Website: lowes
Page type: billing-address
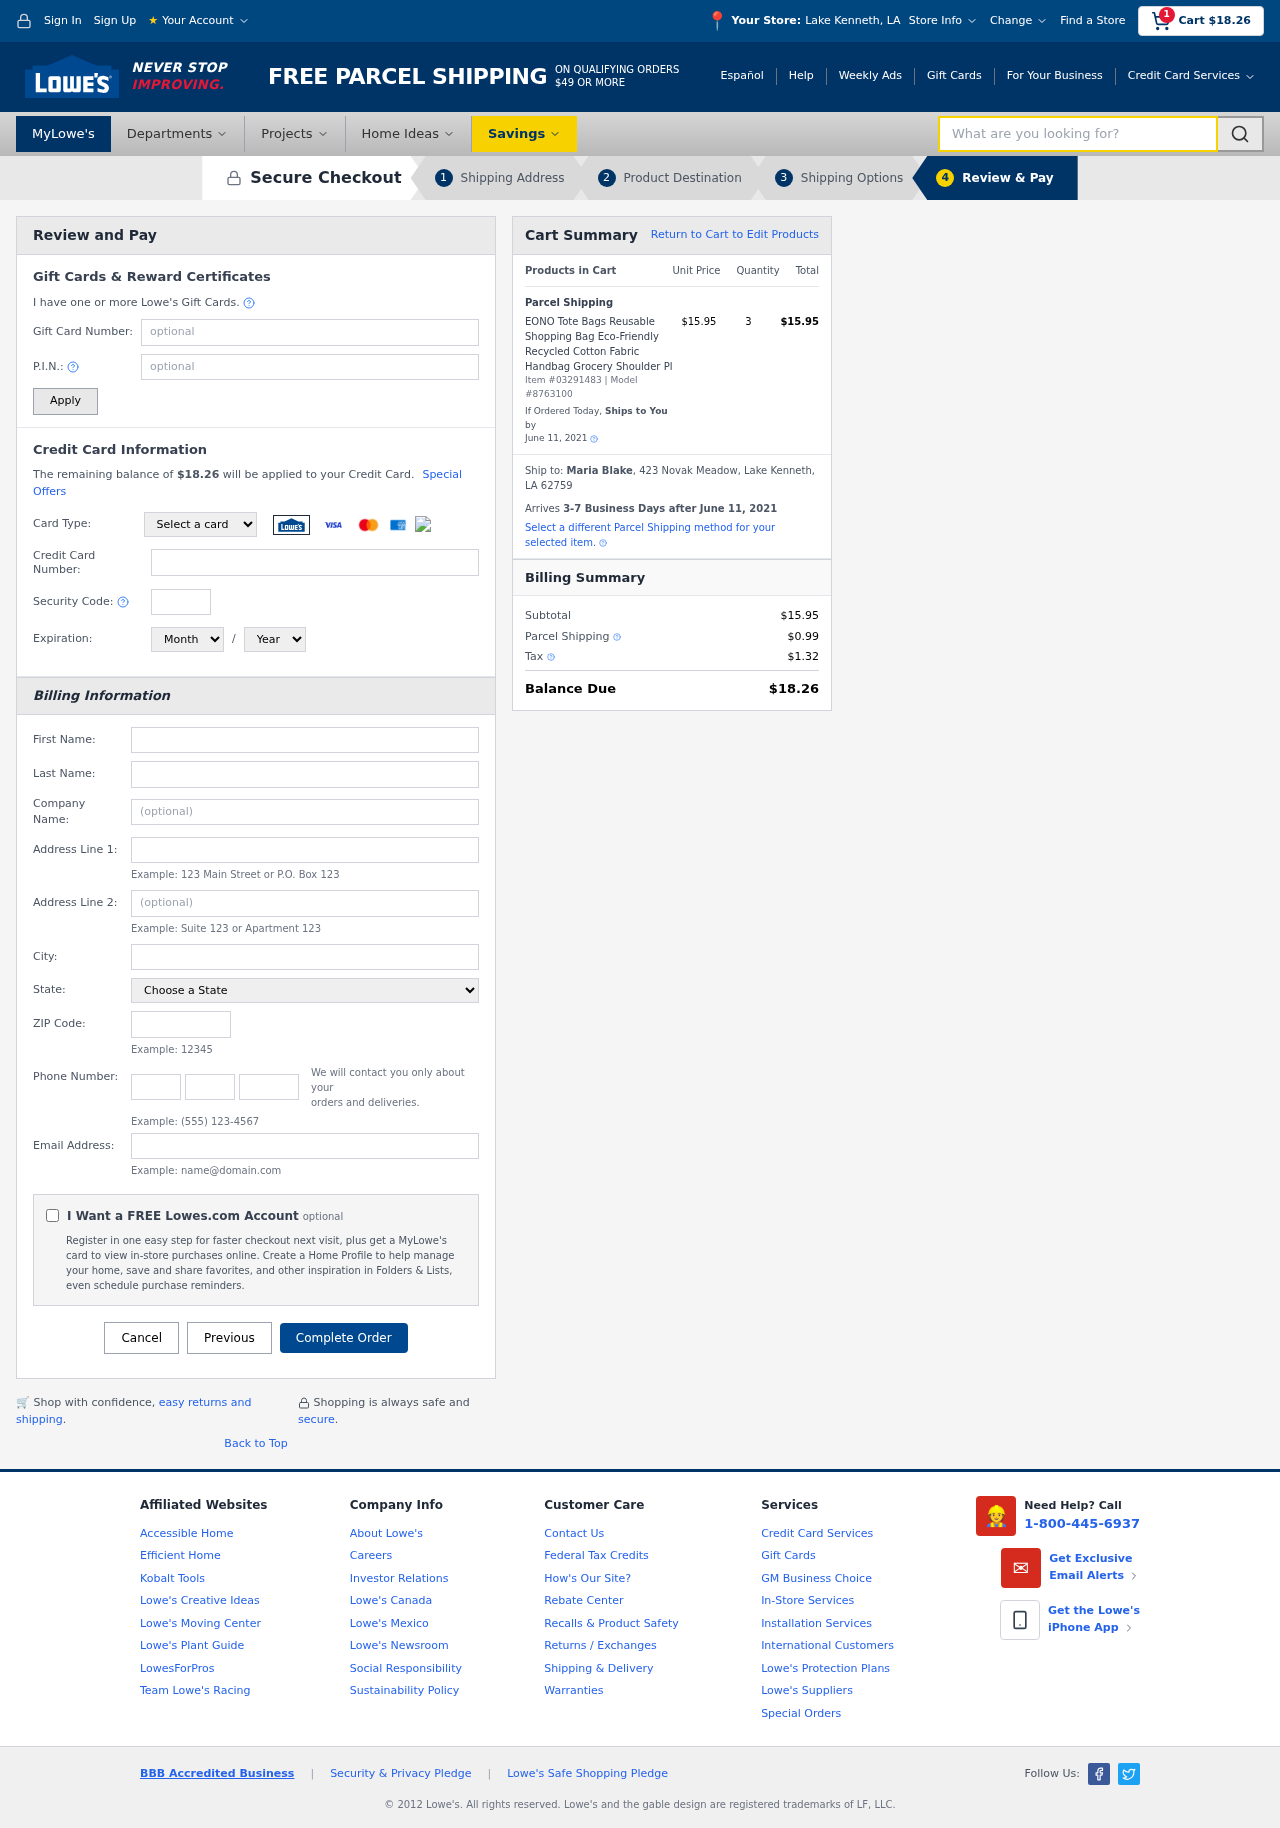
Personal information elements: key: PII_CARD_CVV
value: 197
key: PII_CARD_EXPIRY_MONTH
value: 08
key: PII_CARD_EXPIRY_YEAR
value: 30
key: PII_CARD_NUMBER
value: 4845 0747 9241 2864
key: PII_CARD_TYPE
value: Visa
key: PII_CITY
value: Lake Kenneth
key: PII_CITY_STATE
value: Lake Kenneth, LA
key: PII_EMAIL
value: maria_blake@yahoo.com
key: PII_FIRSTNAME
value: Maria
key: PII_FULLNAME
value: Maria Blake
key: PII_LASTNAME
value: Blake
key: PII_PHONE_AREA
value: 970
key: PII_PHONE_PREFIX
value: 976
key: PII_PHONE_SUFFIX
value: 0671
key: PII_POSTCODE
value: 62759
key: PII_STATE
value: Louisiana
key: PII_STREET
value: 423 Novak Meadow
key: PII_STREET2
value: Suite 220
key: PII_CITY_STATE_ZIP
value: Lake Kenneth, LA 62759
Product elements: key: PRODUCT1_NAME
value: EONO Tote Bags Reusable Shopping Bag Eco-Friendly Recycled Cotton Fabric Handbag Grocery Shoulder Pl
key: PRODUCT1_PRICE
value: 15.95
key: PRODUCT1_QUANTITY
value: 3
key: PRODUCT_ITEM_NUMBER
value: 03291483
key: PRODUCT_MODEL_NUMBER
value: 8763100
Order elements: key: ORDER_SUBTOTAL
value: $18.26
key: ORDER_TOTAL
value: $18.26
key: ORDER_SHIPPING_DATE
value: June 11, 2021
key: ORDER_SUBTOTAL
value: $15.95
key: ORDER_DELIVERY_DATE
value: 3-7 Business Days after June 11, 2021
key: ORDER_SHIPPING_DATE2
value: June 11, 2021
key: ORDER_SUBTOTAL2
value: $15.95
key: ORDER_SHIPPING_COST
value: $0.99
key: ORDER_TAX
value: $1.32
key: ORDER_TOTAL2
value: $18.26
Search elements: key: HEADER_SEARCH
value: What are you looking for?